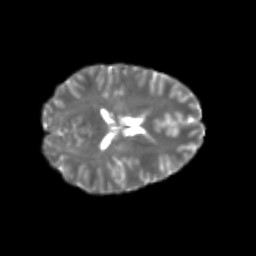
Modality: T2w
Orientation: axial
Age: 23
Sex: female
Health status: healthy
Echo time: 0.074 s